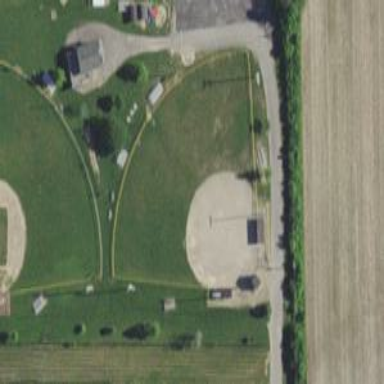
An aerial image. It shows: Baseball pitch for leisure land.